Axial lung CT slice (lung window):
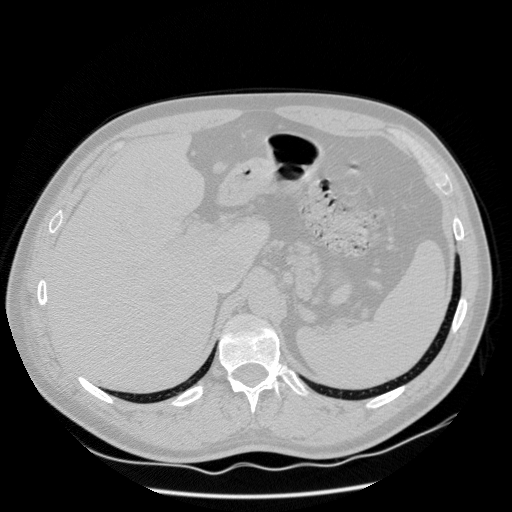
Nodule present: no